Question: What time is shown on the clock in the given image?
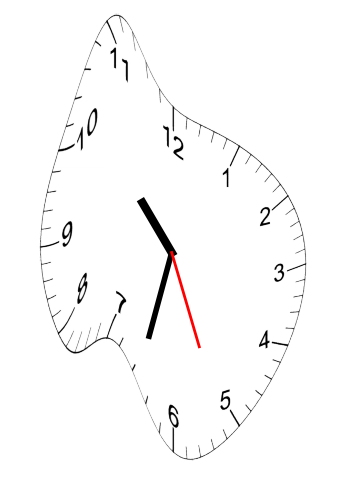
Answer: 10:32:26